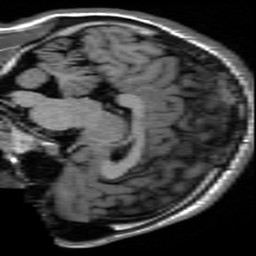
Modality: inplaneT1
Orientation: sagittal
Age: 20
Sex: male
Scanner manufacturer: ge
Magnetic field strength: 3 T
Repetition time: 2.499 s
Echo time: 0.02513 s